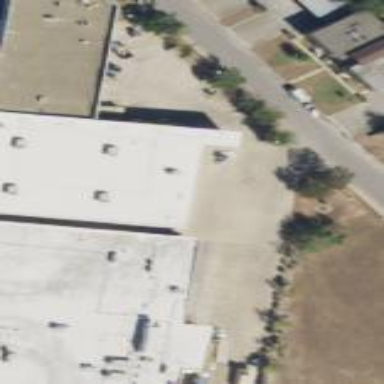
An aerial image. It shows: Building.